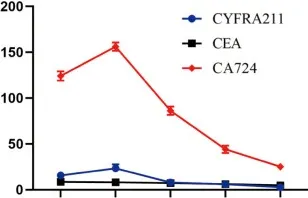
Tumor progression of the patient during the treatments. (B) The levels of secreted protein during treatment at different time points.
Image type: pathology (immunostaining)